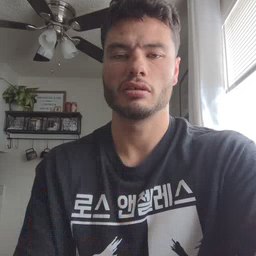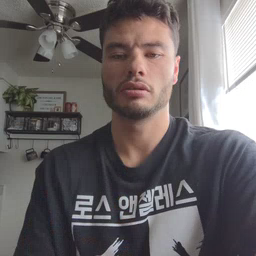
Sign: scissors